Field crop: tomato
Growth stage: 1
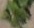
Species: solanum